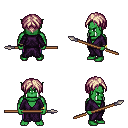
a pixel art fantasy rpg character, male body template, orc, green skin, purple robe, magenta pants, white blonde parted hairstyle, bracelets, spear, four views (front, back, left, right), 2x2 character sprite sheet, small pixel art, hard edges, no anti-aliasing